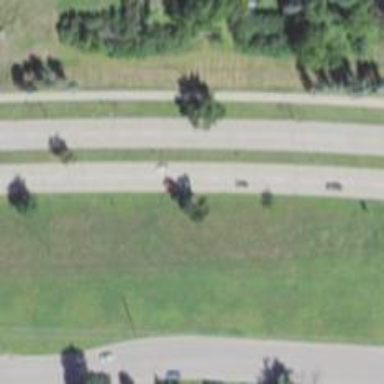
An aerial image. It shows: Primary highway with separate sidewalk.